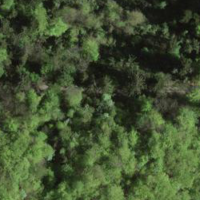
EUNIS habitat code: 44
Species observed at this site:
Daphne laureola